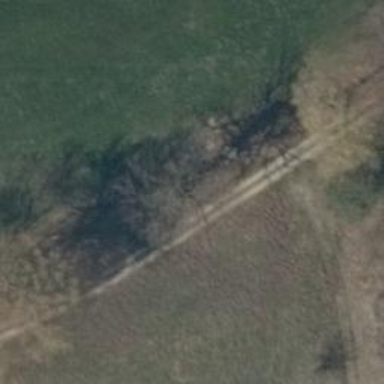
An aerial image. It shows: Hunting stand.